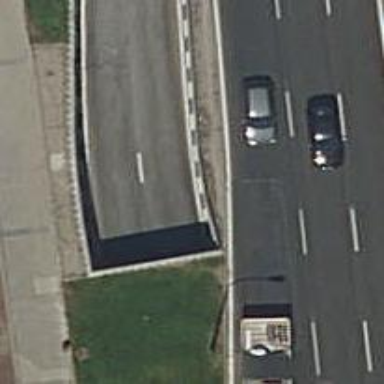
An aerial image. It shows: Wall barrier.